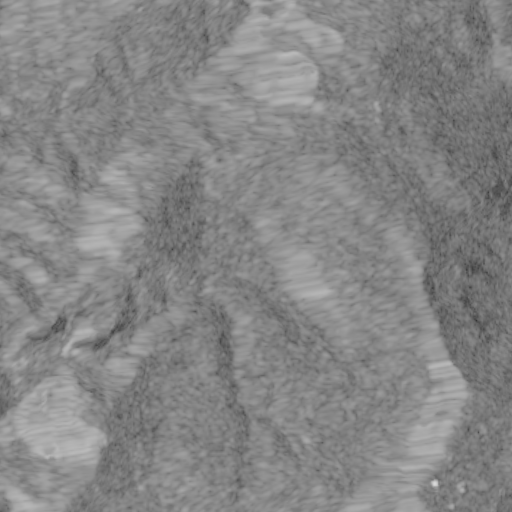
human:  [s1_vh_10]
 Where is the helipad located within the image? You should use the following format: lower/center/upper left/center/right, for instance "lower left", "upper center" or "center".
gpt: The helipad is located in the lower right of the image.
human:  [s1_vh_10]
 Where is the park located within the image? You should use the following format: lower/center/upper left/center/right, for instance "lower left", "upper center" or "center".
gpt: The park is located in the lower right of the image.
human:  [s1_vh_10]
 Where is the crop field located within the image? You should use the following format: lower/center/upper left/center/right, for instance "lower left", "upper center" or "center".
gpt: There is no crop field in the image.

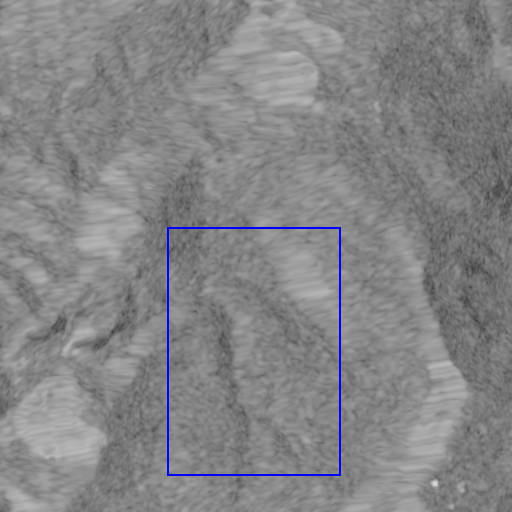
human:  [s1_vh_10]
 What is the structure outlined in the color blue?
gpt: There is no blue outline.
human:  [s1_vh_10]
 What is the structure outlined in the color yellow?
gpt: There is no structure outlined in yellow.